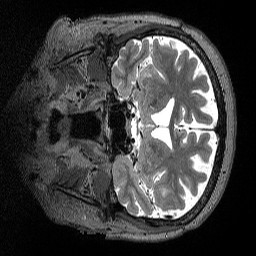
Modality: T2w
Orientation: coronal
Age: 70
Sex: female
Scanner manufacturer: siemens
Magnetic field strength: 3 T
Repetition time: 3.2 s
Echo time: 0.564 s